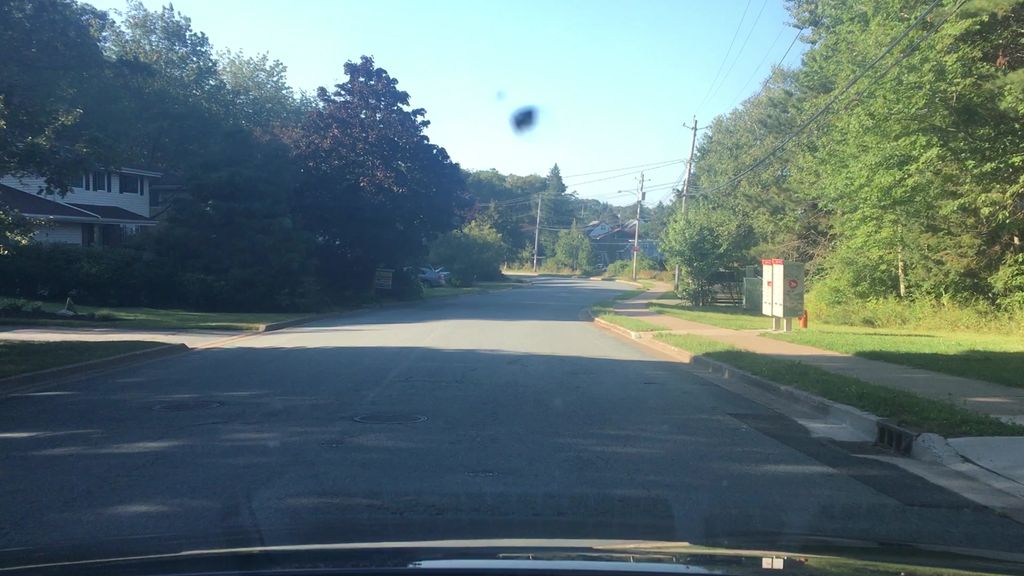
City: halifax